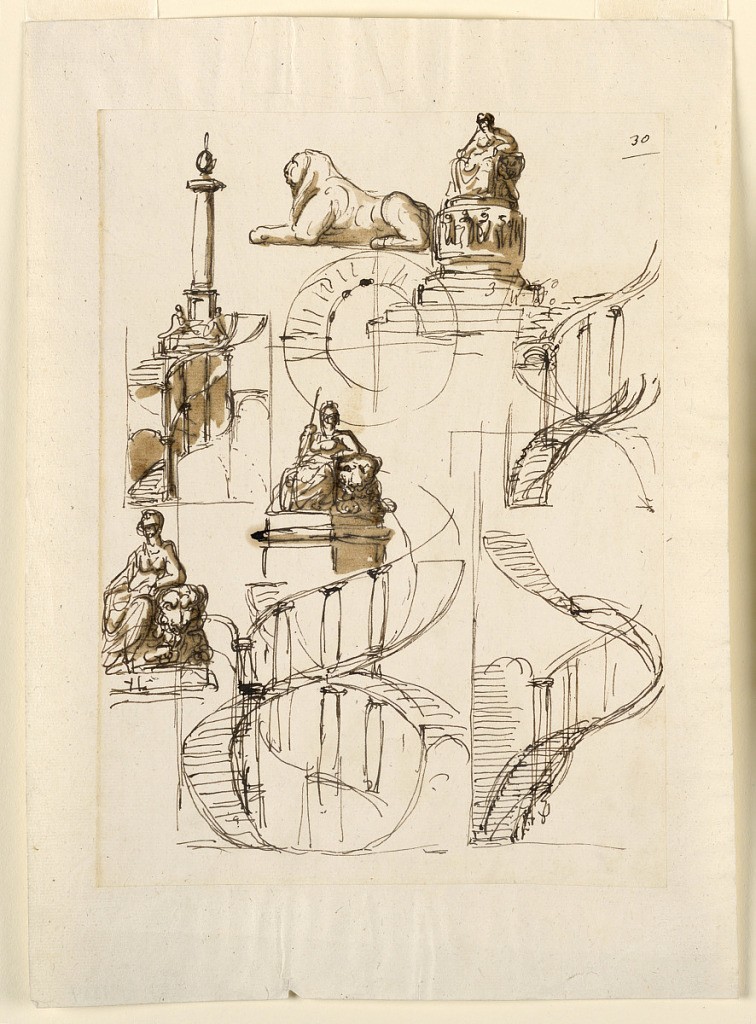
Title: Monument, column and spiral staircase
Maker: Giuseppe Barberi, Italian, 1746–1809
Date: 1746-1809
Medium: Pen and brown ink, brush and brown wash on lined off-white laid paper
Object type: Drawing
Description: A similar elevation as in -1277 in shown at the top. The left forearm of the woman leans upon the head of the lion. Two similar groups are shown in the left centerl one of the women holds a lance. A crouching lion is shown in profile, turned toward left, in the top center. Top center: the elevation of a monumental column, below it is a section of a spiral staircase, beside, at right, its plan. Two sketches deal with the order of two spiral flights of stairs. One sketch unites the spiral with a straight flight of stairs.